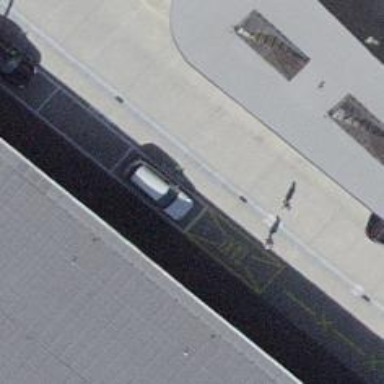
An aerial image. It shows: Taxi stand.